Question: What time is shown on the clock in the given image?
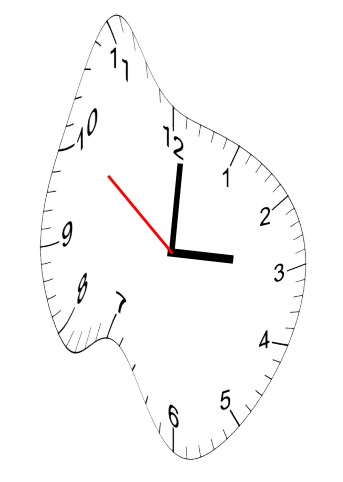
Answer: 03:00:51